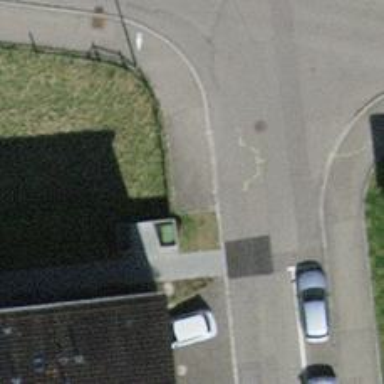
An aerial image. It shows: Kerb serving as barrier.